Interaction volume radius: 5 \u00c5
Interaction volume height: 20 \u00c5
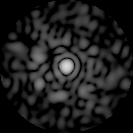
Disorder parameter: 0.8657